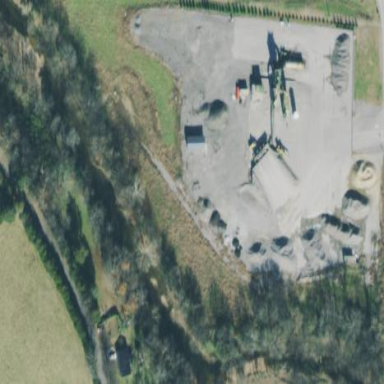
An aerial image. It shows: Quarry area.